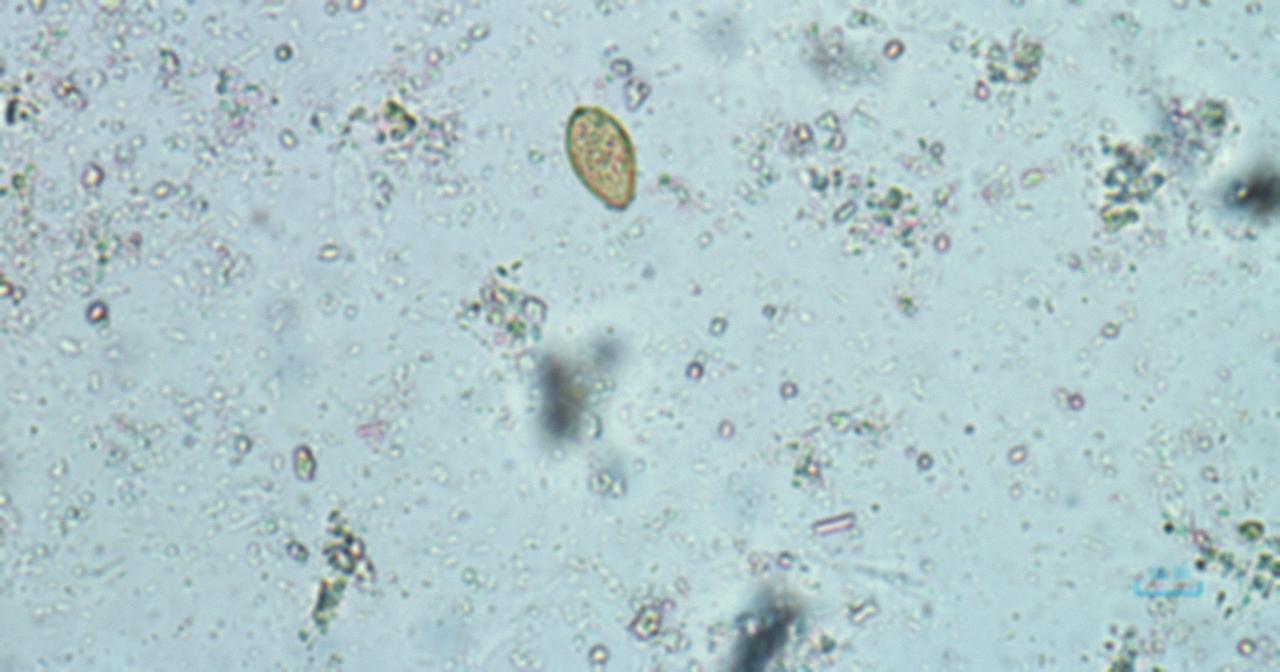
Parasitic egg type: Opisthorchis viverrine